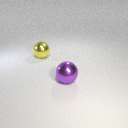
large purple metal sphere in front of large yellow metal sphere